Question: I'm trying to use Route Model Binding but got issues.
'''
public function boot(Router $router)
{
parent::boot($router);
$router->model('categories', 'App\Category');
}
'''
'''
Route::get('categories/trash', ['as' => 'admin.categories.trash', 'uses' => 'CategoriesController@trash']);
Route::get('categories/{categories}/restore', ['as' => 'admin.categories.restore', 'uses' => 'CategoriesController@restore']);
Route::get('categories/{categories}/delete', ['as' => 'admin.categories.delete', 'uses' => 'CategoriesController@delete']);
Route::resource('categories', 'CategoriesController');
'''
'''
public function restore(Category $category)
{
$category->restore();
return redirect()->back();
}
public function delete(Category $category)
{
$category->forceDelete();
return redirect()->back();
}
'''
'''
<a href="{!! URL::route('admin.categories.restore', $category->id) !!}">Restore</a>
<a href="{!! URL::route('admin.categories.delete', $category->id) !!}">Delete Permanently</a>
'''
But When I tried to 'restore' or 'delete' I got issue of 'NotFoundHttpException'

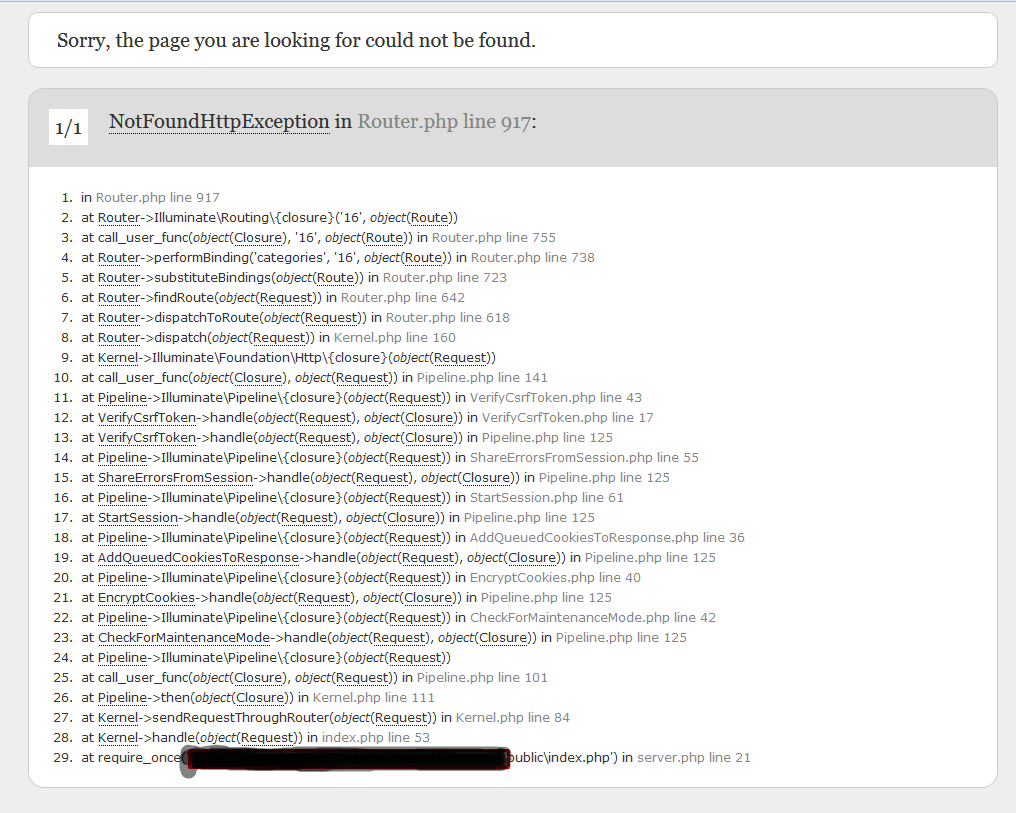
Answer: The screenshot in your comments indicates that you're using 'SoftDeletes'.
The following model binding code does not take deleted rows into account.
'''
$router->model('categories', 'App\Category');
'''
In order to accomplish this you'd need to use 'bind' instead of 'model'
'''
$router->bind('categories', function($value)
{
return App\Category::withTrashed()->where('id', $value)->first();
}
'''
Which will include deleted rows. You'd need to use this for your restore route for example.